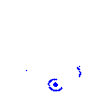
Particle: pion